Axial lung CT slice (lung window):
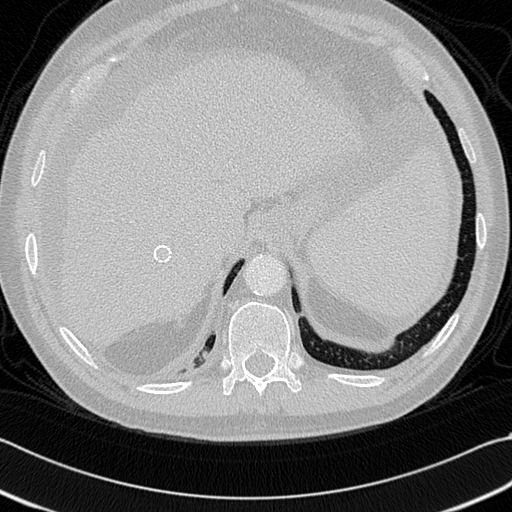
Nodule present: no